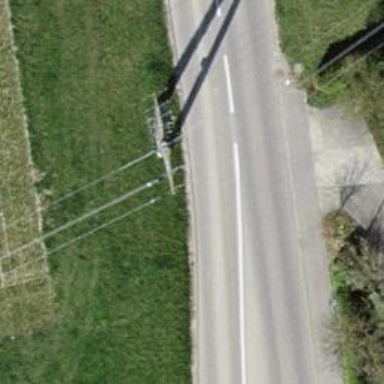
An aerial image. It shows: Tertiary road with asphalt surface.